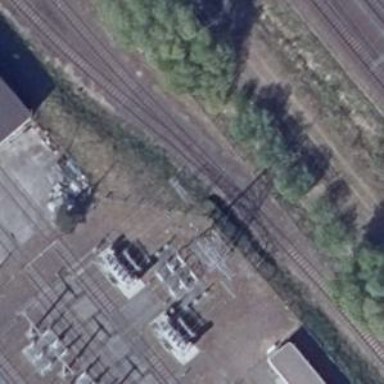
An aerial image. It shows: Power line is depicted.